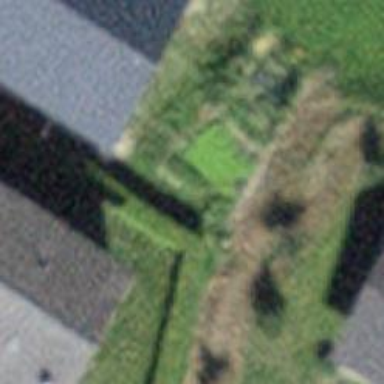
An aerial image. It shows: Hedge acting as barrier.